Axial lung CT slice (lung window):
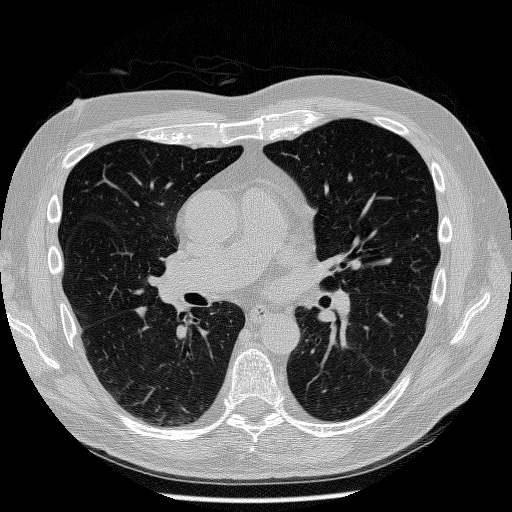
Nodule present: yes
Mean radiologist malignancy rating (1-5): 2.75